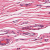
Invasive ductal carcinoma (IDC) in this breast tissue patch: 0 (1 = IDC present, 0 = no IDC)